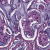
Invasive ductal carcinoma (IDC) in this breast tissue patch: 1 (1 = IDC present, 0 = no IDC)